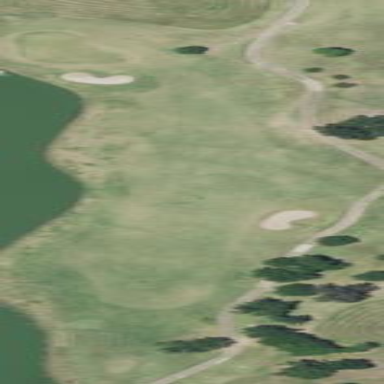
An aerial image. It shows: Golf hole within leisure land area of golf course.